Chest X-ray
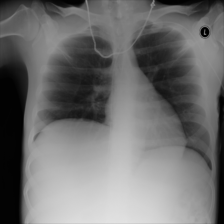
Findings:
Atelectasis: negative
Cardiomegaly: negative
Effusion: negative
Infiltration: negative
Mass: negative
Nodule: negative
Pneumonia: negative
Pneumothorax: negative
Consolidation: negative
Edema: negative
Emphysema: negative
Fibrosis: negative
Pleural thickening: negative
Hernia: negative